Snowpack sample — Loveland Pass, Silver Plume, Colorado, USA (12/14/25, 10:50 AM MST)
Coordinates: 39.664, -105.882
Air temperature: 36 °F
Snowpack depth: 67 cm
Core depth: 10 cm
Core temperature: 50 °F
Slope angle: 6°, slope face: 326°
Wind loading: low
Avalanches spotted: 0
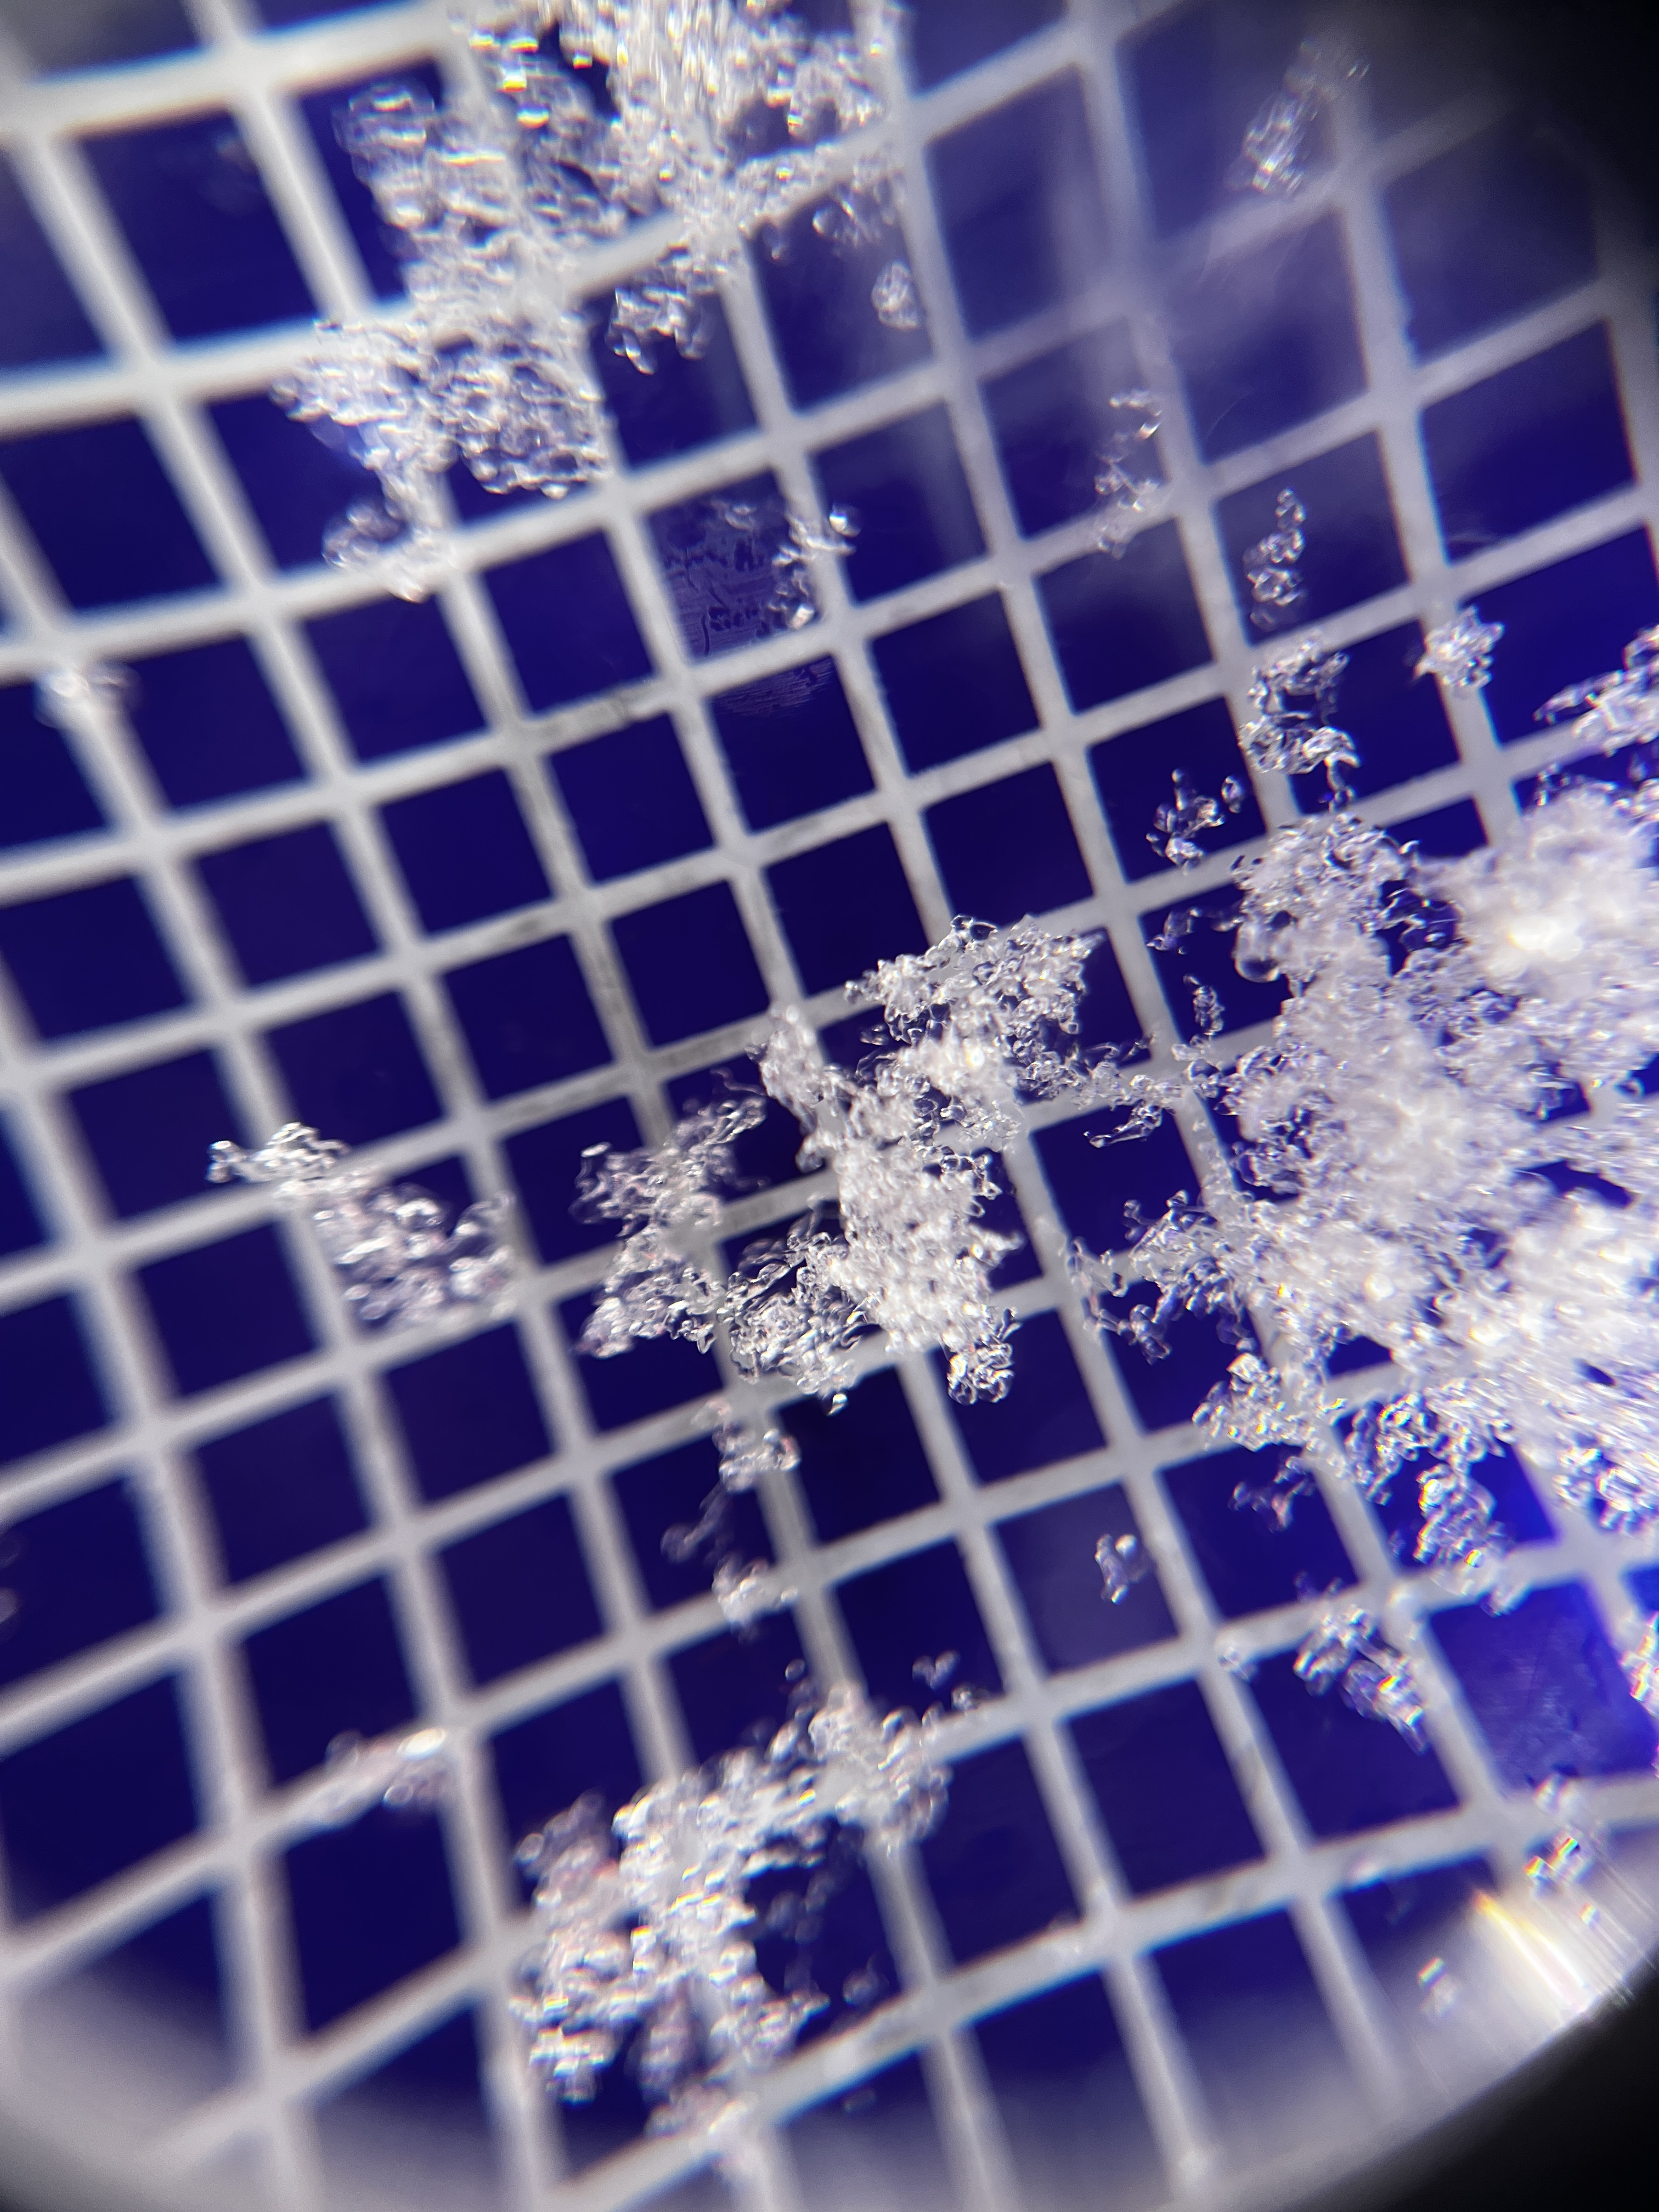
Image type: magnified_profile
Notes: No avalanches spotted, very late start to the season with minimal snowpack